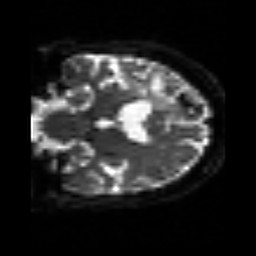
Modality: sbref
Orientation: coronal
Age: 76
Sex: female
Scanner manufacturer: siemens
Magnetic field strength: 3 T
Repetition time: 3.2 s
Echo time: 0.081 s